Question: I am trying to insert a custom 'UITableViewController' inside a 'Container View'. The Container View is placed inside a cell of a static UITableView as shown in the figure below.

I simply want a method to combine static with dynamic cells in the same screen.
In the 'Identity Inspector' when the field is empty (i.e. a standard UITableViewController) it works showing an empty dynamic table inside the cell. But when I put my custom class name (that extends UITableViewController) in that field I get a 'NSInternalInconsistencyException':
'''
[UITableViewController loadView] loaded the "Enx-aT-Rum-view-zY2-9U-Z6d" nib but didn't get a UITableView.
'''
These are the contents of MyCustomUITableViewController:
'''
@implementation MyCustomUITableViewController
- (id)initWithNibName:(NSString *)nibNameOrNil bundle:(NSBundle *)nibBundleOrNil
{
self = [super initWithNibName:nibNameOrNil bundle:nibBundleOrNil];
if (self) {
// Custom initialization
}
return self;
}
- (void)viewDidLoad
{
[super viewDidLoad];
// Uncomment the following line to preserve selection between presentations.
// self.clearsSelectionOnViewWillAppear = NO;
// Uncomment the following line to display an Edit button in the navigation bar for this view controller.
// self.navigationItem.rightBarButtonItem = self.editButtonItem;
}
- (void)didReceiveMemoryWarning
{
[super didReceiveMemoryWarning];
// Dispose of any resources that can be recreated.
}
#pragma mark - Table view data source
- (NSInteger)numberOfSectionsInTableView:(UITableView *)tableView
{
// Return the number of sections.
return 1;
}
- (NSInteger)tableView:(UITableView *)tableView numberOfRowsInSection:(NSInteger)section
{
return 2;
}
@end
'''
I have to admit that I still don't understand all the logic behind Container View, but I just want to show only one view inside (not doing any swapping or else).
Any help would be appreciated, thanks!
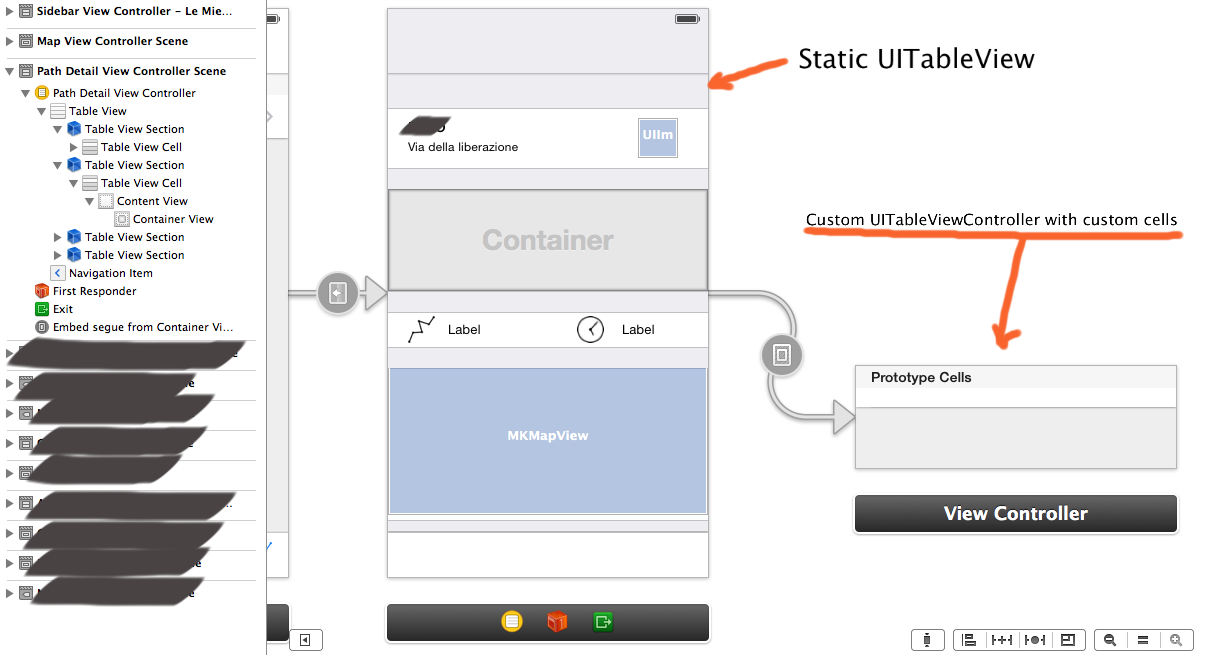
Answer: After banging my head on the desk for so many hours I managed to resolve this.
I had to alloc/init the tableview of MyCustomUITableViewController. I override the 'loadView' method of MyCustomUITableViewController:
'''
- (void) loadView{
self.tableView = [[UITableView alloc]init];
}
'''
And it is good to go!